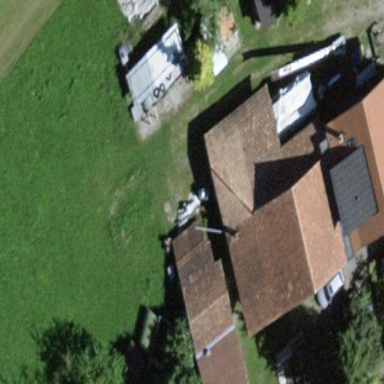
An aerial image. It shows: Barn.